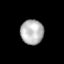
Tissue: lung
Cell type: Smooth muscle cells
Senescence score: 0.6522
Nuclear area (px): 557
Mean DAPI intensity: 182.496